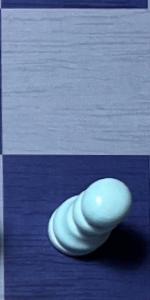
Label: Pawn_White